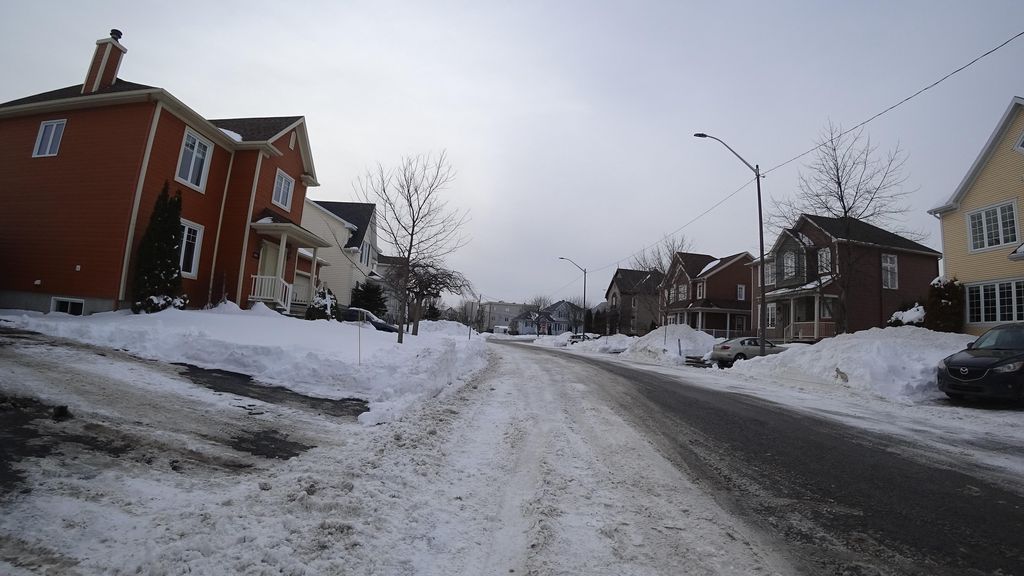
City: quebec_city